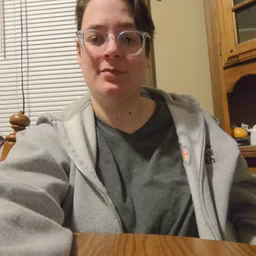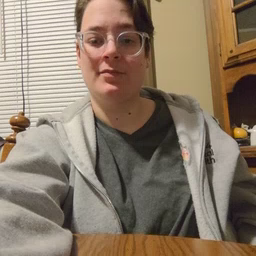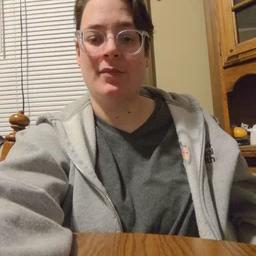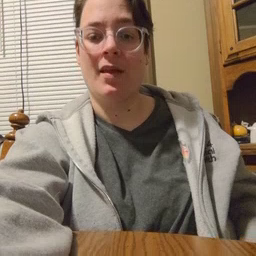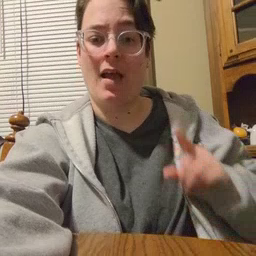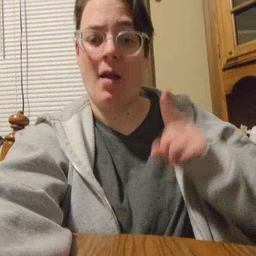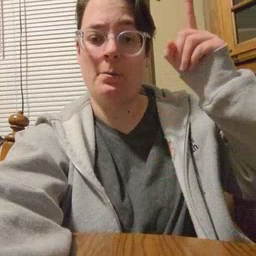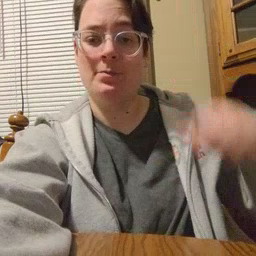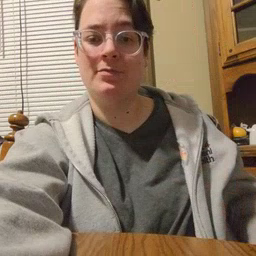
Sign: up